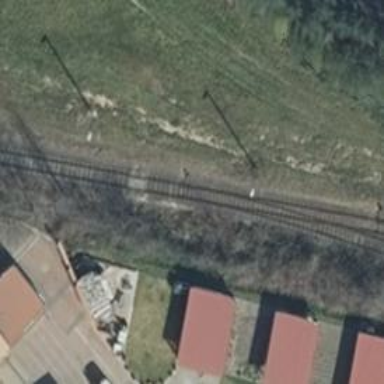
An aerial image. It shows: Railway switch with the turnout pointing to the right.